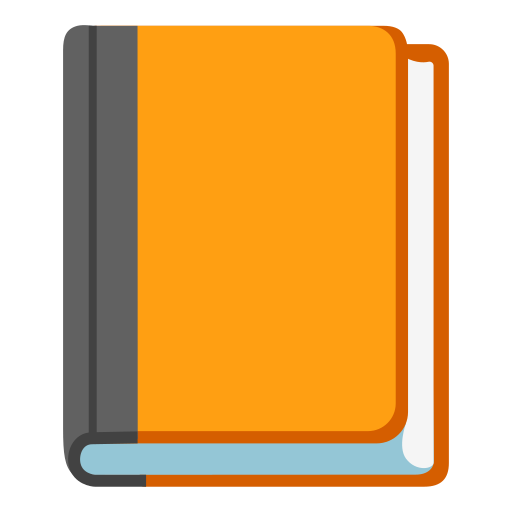
Emoji: 📙